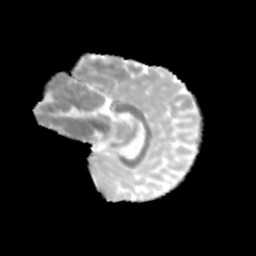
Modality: MD
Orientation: sagittal
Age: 11
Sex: female
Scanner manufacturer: siemens
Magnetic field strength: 3 T
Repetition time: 3.8 s
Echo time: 0.07 s